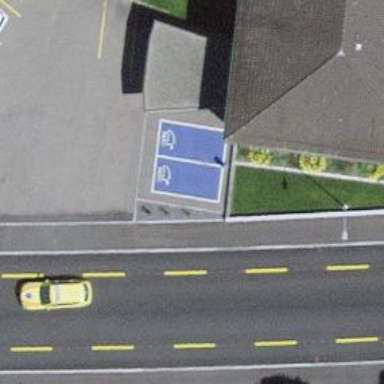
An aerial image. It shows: Charging station.